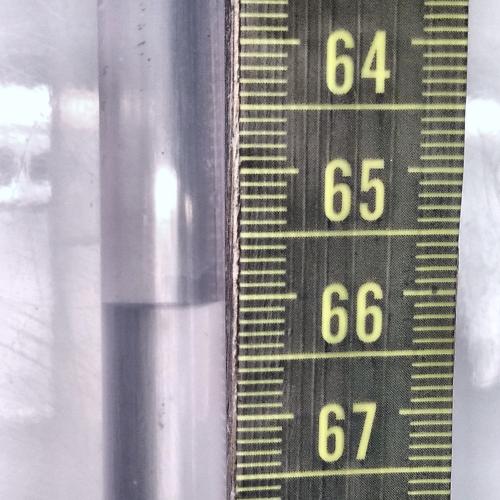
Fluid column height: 66.0 cm